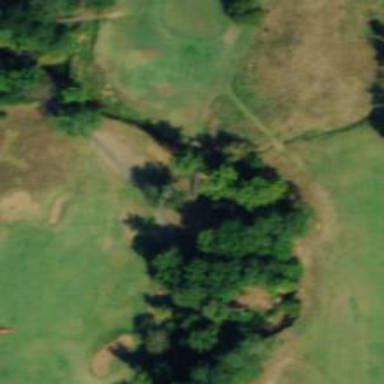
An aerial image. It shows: Path bridge with view of golf course.